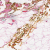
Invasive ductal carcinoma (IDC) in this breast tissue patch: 0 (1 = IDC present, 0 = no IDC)